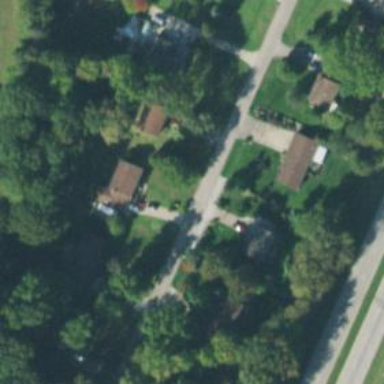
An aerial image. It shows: Driveway.